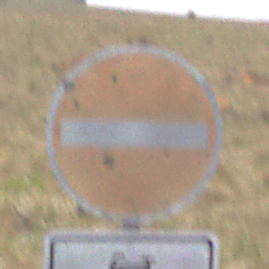
Verkehrszeichen: VerbotDerEinfahrt
Zusatzzeichen unten: EinspurigeFahrzeugeFrei1
Umgebung: Outdoor, Nature
Tageszeit: Midday
Wetter: PartlyCloudy
Licht: Natural
Jahreszeit: NotSpecified
Kontrast: HighContrast